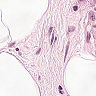
Metastatic tissue present: no